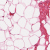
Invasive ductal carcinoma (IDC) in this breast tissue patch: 0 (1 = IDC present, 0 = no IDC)